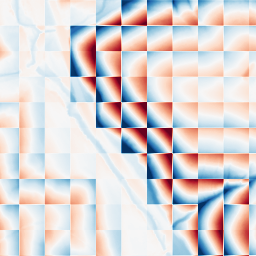
Category: wavelet
Decomposition family: wavelet_dwt
Decomposition parameters: wavelet: haar
level: 5
Upsampling method: cubic_mitchell
Upsampling parameters: scale: 2
Upsampling scale: 2